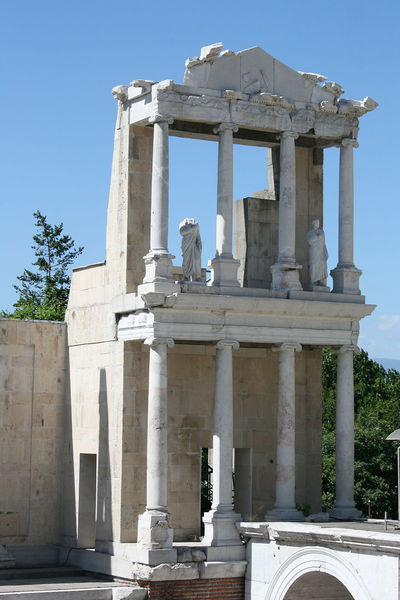
Titel: Römisches Amphitheater
Institution: Plovdiv
Schlagwörter: weiß, dreieck, marmor, säulen, statue, rundbogen, arch, architecture, blue, column, columns, white, black, green, old, ruine, arkaden, skulpturen, statuen, gods, greek, roman, sky, stone, tree, griechisch, building, griechenland, trees, scroll, tempel, bibliothek, entrance, color, ruin, ruins, shadow, türkei, cement, monument, photo, sculpture, römisch, marble, ancient, goldener schnitt, rome, temple, brick, statues, god, pillar, carving, arkanden, ionic, doric, photograph, photography, tall, greece, griechich, concrete, block, pillars, portico, carvings, headless, athens, sauelen, goldenes dreieck, phi, photogrpahy, 이 그림에는 하얀 건축물이 있습니다., 건축물은 많은 기둥들로 이루어졌습니다, 건축물 뒤에는 숲이 있습니다.